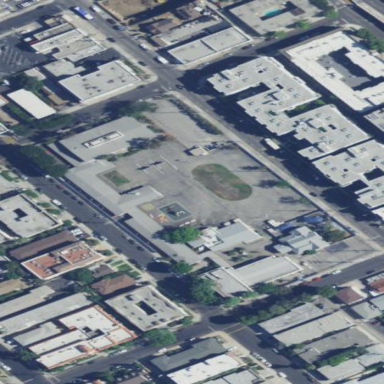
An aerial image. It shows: Schoolyard designated as leisure land.